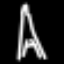
Label: The Eiffel Tower